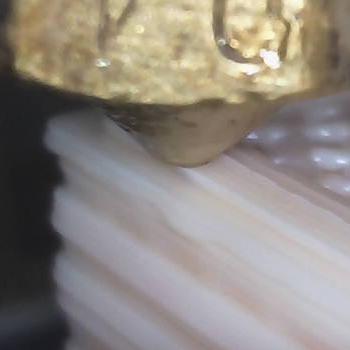
Flow rate: 238%